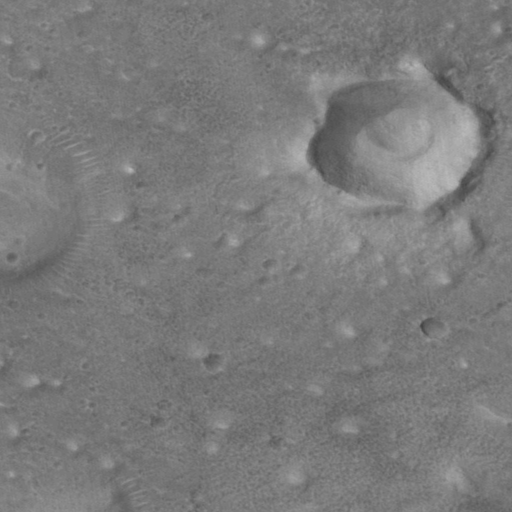
Objects detected: cone, cone